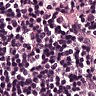
Metastatic tissue present: yes